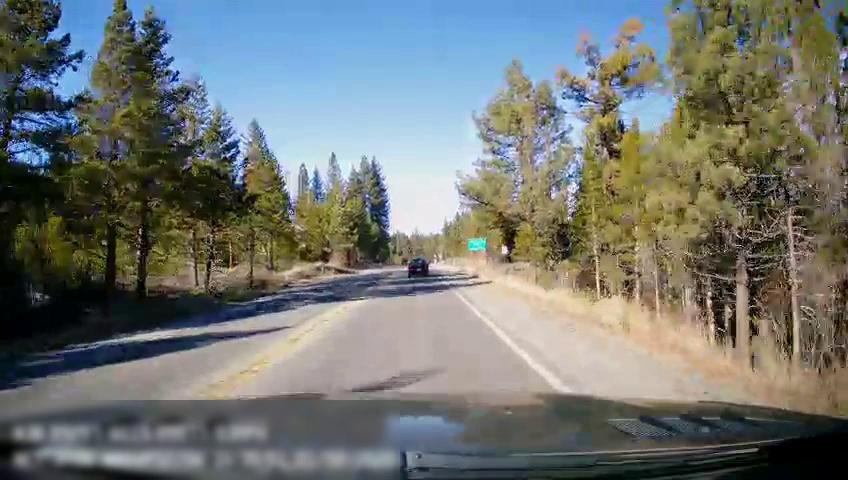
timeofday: Day
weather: Sunny
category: Drivable Space
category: Vehicles | Car
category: Lanes | Current Lane
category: Lanes | Current Lane
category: Traffic | Signs